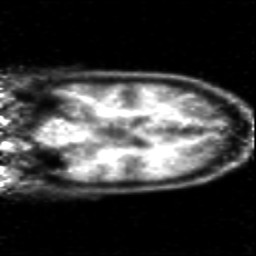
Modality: PET
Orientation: coronal
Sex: male
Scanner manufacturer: siemens